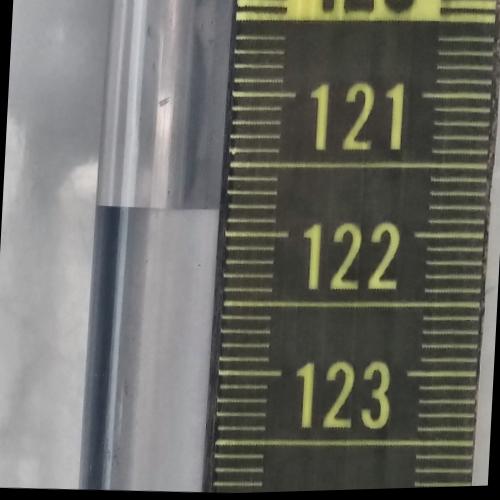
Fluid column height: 121.8 cm